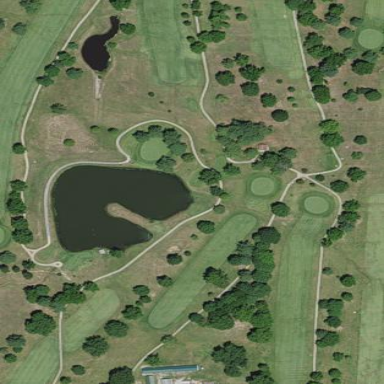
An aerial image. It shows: Golf course surrounded by greenery.